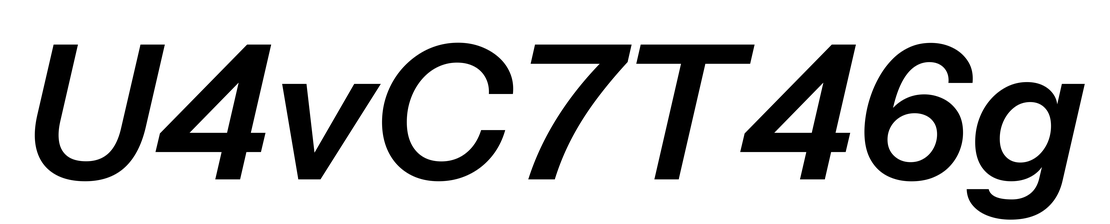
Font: InstrumentSans-Italic_SemiBold_Italic